Question: I am attaching a image
I wanna create gap between MyTask(text) and setting image icon. I can achieve it using margin property. but when my windows phone orientation changes it looks bad. Is there a way that my setting image will always stick to right side and text on left side. how can i create gap between text and image, by avoiding fixed values.
this is my code.
'''
<Grid>
<Grid.ColumnDefinitions>
<ColumnDefinition Width="auto"></ColumnDefinition>
<ColumnDefinition Width="auto"></ColumnDefinition>
<ColumnDefinition Width="*"></ColumnDefinition>
<ColumnDefinition Width="auto"></ColumnDefinition>
</Grid.ColumnDefinitions>
<Image Grid.Column="0" Height="35" Source="/Assets/Icons/MyTasks.png">
<TextBlock Grid.Column="1" Margin="10,0,0,0" Text="MY TASKS"></TextBlock>
<Image Margin="200,0,0,0" Grid.Column="3" Height="40" Source="/Assets/Icons/Settings.png">
</Grid>
'''
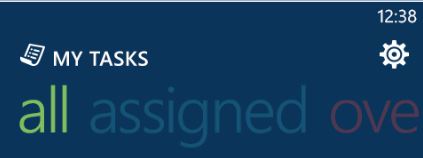
Answer: Check this <URL>.
This is excerpt of the Pivot template. First and third column definition must be: 'Width="Auto"'.
'''
<Grid>
<Grid.ColumnDefinitions>
<ColumnDefinition Width="Auto" />
<ColumnDefinition />
<ColumnDefinition Width="Auto" />
</Grid.ColumnDefinitions>
<Image
Height="35"
HorizontalAlignment="Left"
Margin="12,0,0,0"
VerticalAlignment="Bottom"
Source="/Assets/Icons/MyTasks.png" />
<ContentControl
ContentTemplate="{TemplateBinding TitleTemplate}"
Content="{TemplateBinding Title}"
Grid.Column="1"
HorizontalAlignment="Left"
Margin="0,0,0,-7"
VerticalAlignment="Center"
Style="{StaticResource PivotTitleStyle}"/>
<Image
Grid.Column="2"
Height="35"
HorizontalAlignment="Right"
VerticalAlignment="Bottom"
Source="/Assets/Icons/Settings.png" />
</Grid>
'''